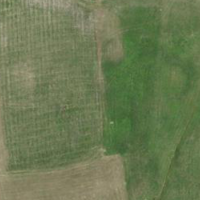
EUNIS habitat code: 26
Species observed at this site:
Parnassius apollo